Aerial crown-view tile of a tropical tree (Barro Colorado Island, Panama), acquired 20241014:
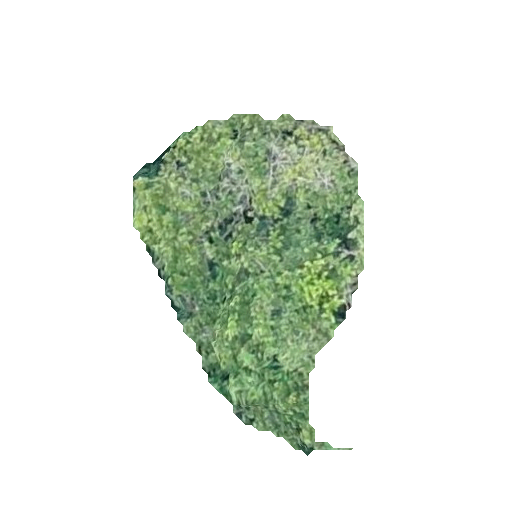
Species: Anacardium excelsum
GBIF accepted scientific name: Anacardium excelsum
Crown area: 80.351 m²